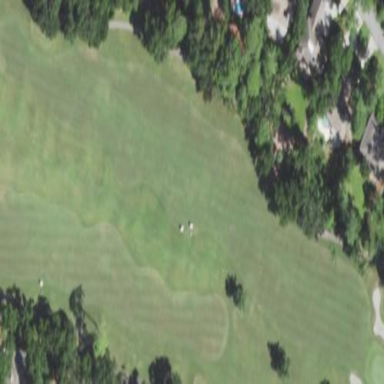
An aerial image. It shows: Golf fairway surrounded by grass.